Aerial crown-view tile of a tropical tree (Barro Colorado Island, Panama), acquired 20250124:
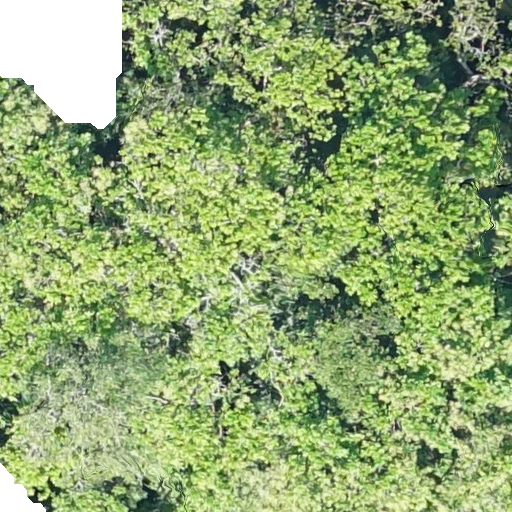
Species: Anacardium excelsum
GBIF accepted scientific name: Anacardium excelsum
Crown area: 652.16 m²